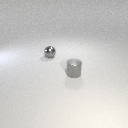
small gray metal sphere behind small gray metal cylinder